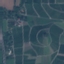
Land use / land cover: PermanentCrop